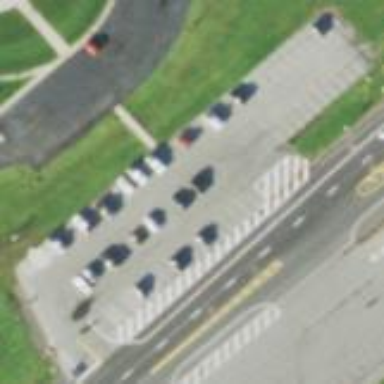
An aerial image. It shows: Park and ride parking facility with surface parking.